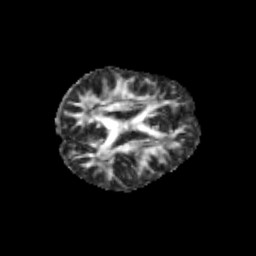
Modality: FA
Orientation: axial
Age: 10
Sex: female
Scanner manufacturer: siemens
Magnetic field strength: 3 T
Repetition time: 3.8 s
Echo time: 0.07 s